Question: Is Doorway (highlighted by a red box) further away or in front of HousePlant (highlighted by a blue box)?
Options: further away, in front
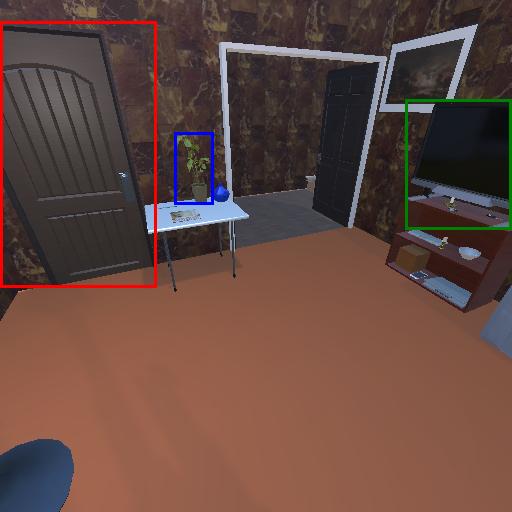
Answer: further away